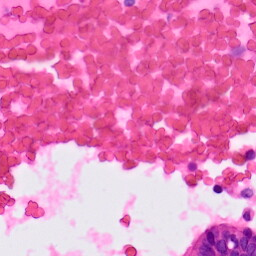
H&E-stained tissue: Lung